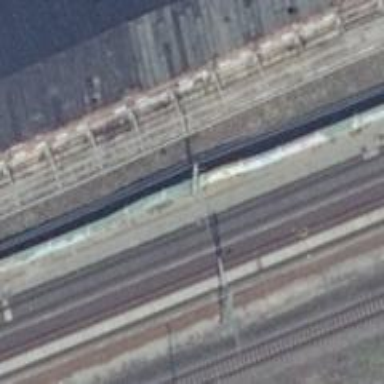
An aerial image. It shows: Milestone along the railway track with catenary mast.